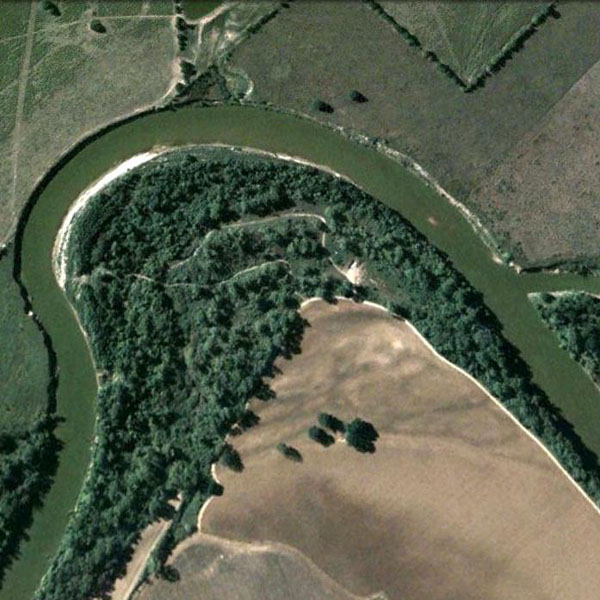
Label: River